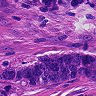
Metastatic tissue present: yes